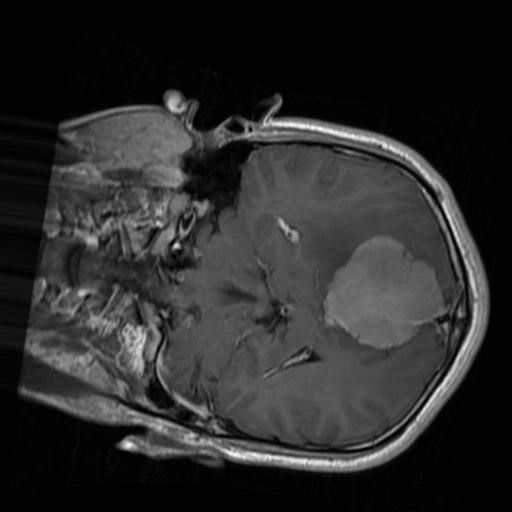
Label: brain_menin